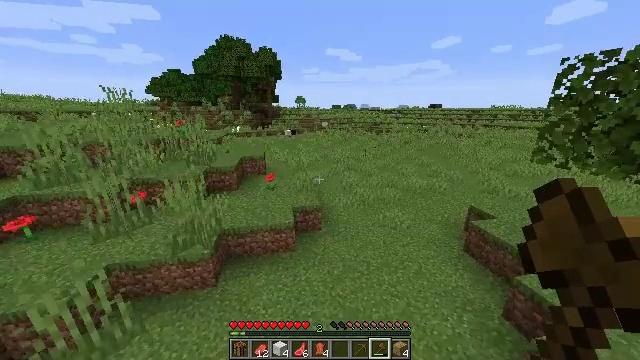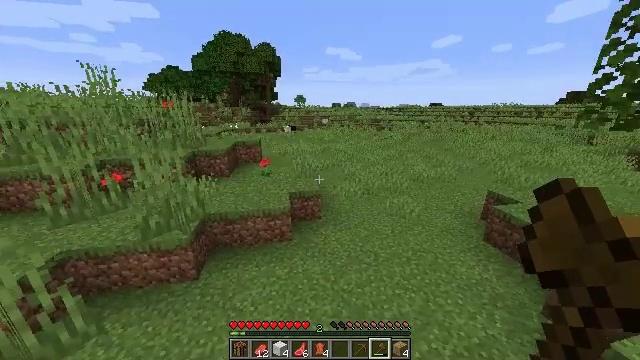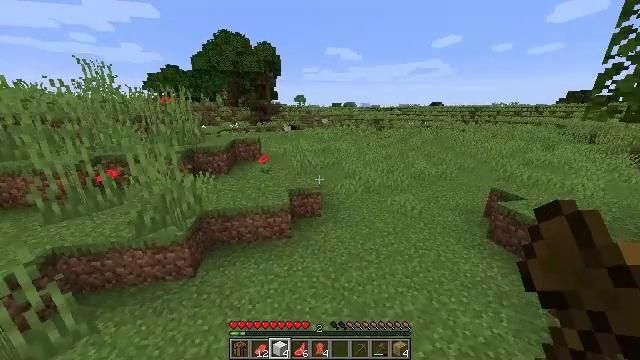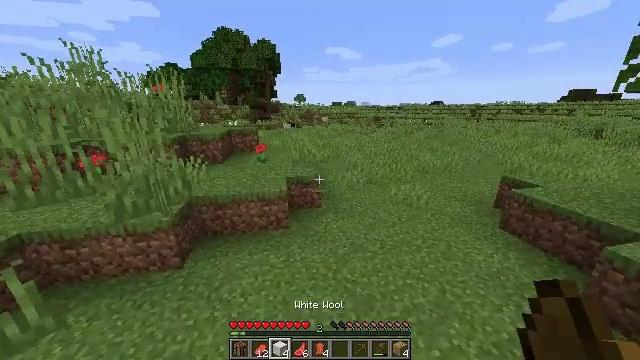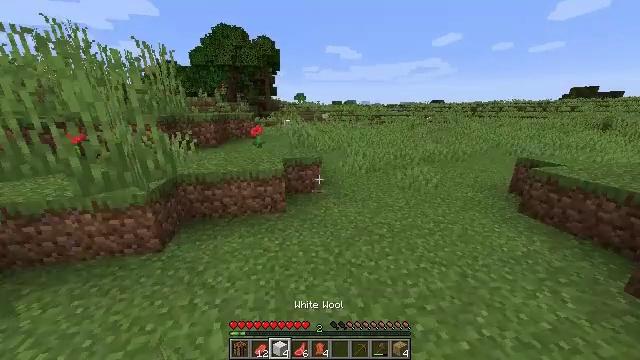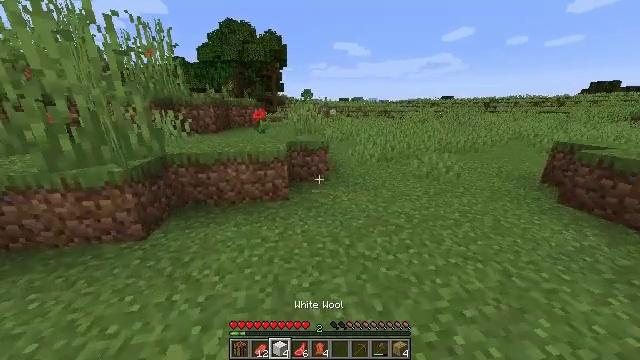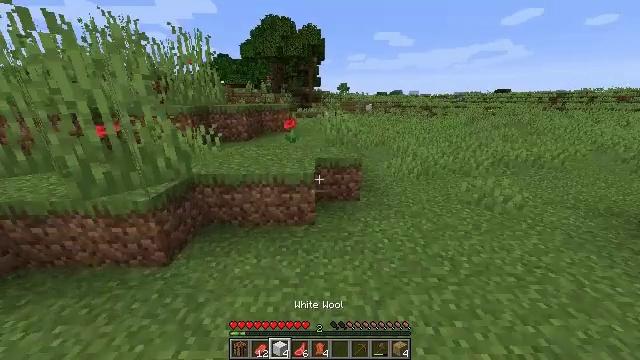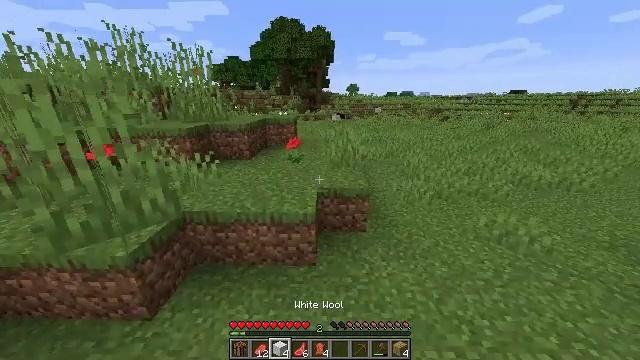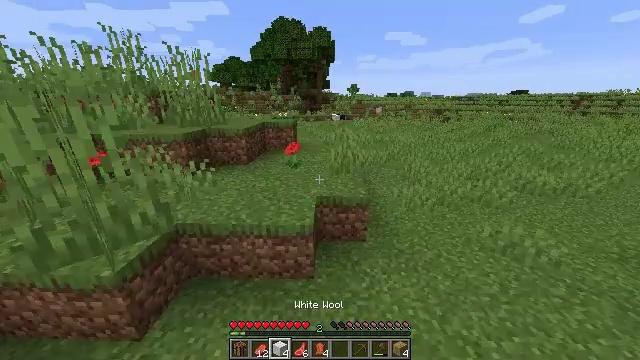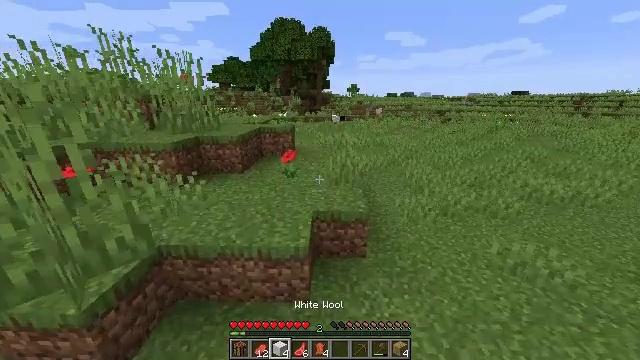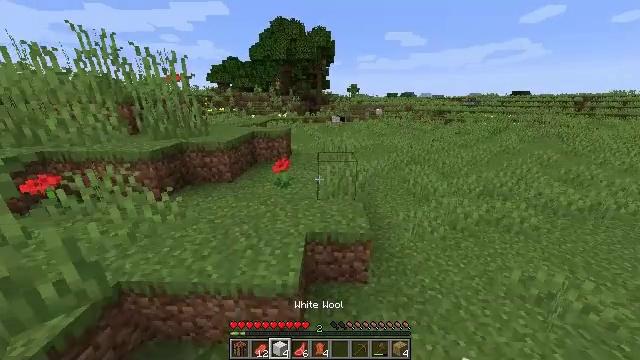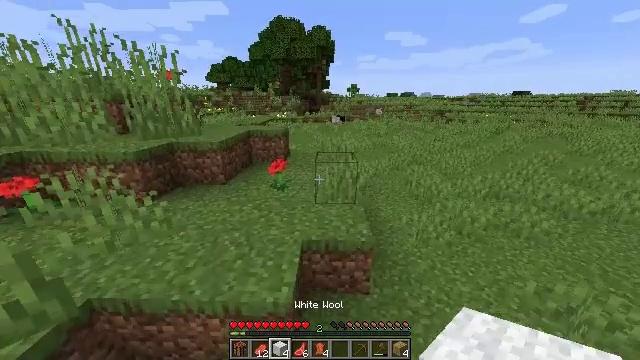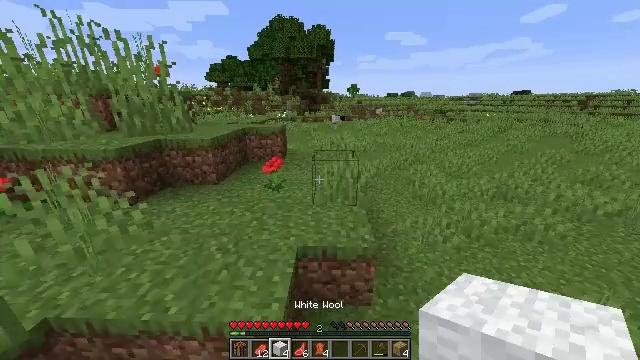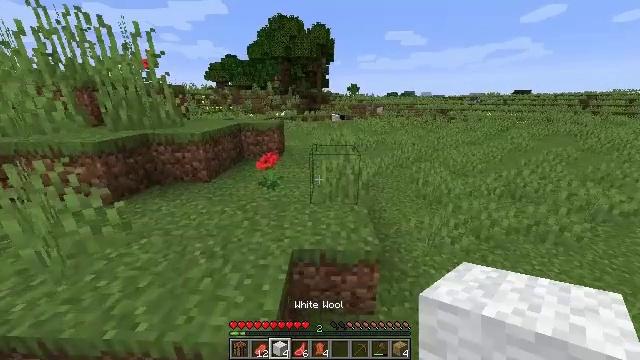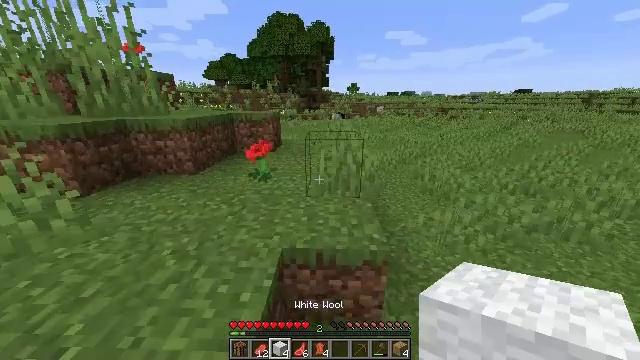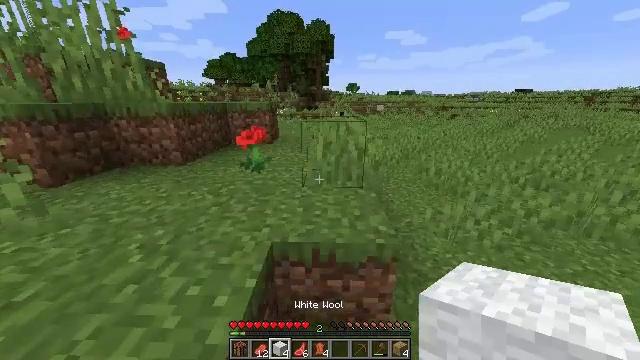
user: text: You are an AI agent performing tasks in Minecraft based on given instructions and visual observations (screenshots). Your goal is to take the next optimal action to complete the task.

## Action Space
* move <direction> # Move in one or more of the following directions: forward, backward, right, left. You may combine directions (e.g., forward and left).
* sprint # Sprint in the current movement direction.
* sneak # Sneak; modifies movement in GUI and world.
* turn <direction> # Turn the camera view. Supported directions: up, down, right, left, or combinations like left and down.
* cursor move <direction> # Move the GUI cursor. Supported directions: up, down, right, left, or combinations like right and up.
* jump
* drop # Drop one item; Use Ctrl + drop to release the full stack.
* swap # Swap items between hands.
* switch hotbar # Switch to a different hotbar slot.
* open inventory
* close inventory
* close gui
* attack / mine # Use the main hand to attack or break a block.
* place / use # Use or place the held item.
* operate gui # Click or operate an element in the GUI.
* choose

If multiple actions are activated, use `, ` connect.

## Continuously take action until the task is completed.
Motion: motion action
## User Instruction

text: Break the cornflower to collect it.
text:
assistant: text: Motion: move forward, jump
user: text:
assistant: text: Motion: move forward, jump, switch to hotbar 3
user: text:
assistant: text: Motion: move forward, jump, switch to hotbar 3
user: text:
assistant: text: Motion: move forward, jump, switch to hotbar 3
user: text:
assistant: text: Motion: move forward, turn left, jump, switch to hotbar 3
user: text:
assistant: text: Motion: move forward, turn left and down, jump
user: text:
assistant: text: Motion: move forward, turn left, jump
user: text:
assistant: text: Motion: move forward, sprint, jump
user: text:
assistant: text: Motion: move forward, sprint, jump
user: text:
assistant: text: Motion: move forward, sprint, jump
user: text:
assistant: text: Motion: move forward, sprint, jump
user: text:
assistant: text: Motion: move forward, sprint, jump
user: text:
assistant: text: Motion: move forward, sprint, jump
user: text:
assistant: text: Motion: move forward, sprint, jump
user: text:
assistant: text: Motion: move forward, sprint, jump
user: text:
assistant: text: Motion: move forward, sprint, jump
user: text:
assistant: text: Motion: move forward, sprint, jump
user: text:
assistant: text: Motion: move forward, sprint, jump
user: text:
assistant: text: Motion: move forward, sprint, turn right, jump
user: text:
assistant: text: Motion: move forward, sprint, jump
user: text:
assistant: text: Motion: move forward, sprint, jump
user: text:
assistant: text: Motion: move forward, sprint, jump
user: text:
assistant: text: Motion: move forward, sprint, jump
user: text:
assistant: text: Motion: move forward, sprint, jump
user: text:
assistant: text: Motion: move forward, jump
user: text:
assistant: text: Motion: move forward, jump
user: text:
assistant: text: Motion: move forward, jump
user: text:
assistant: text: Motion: move forward, jump
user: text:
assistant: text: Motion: move forward, jump
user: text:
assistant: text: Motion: move forward, jump